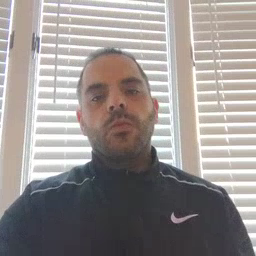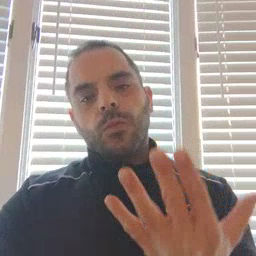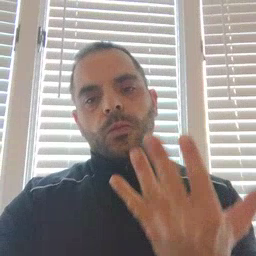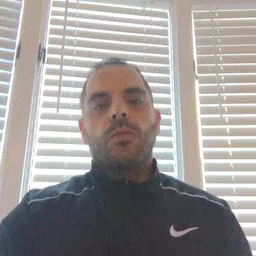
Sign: wait